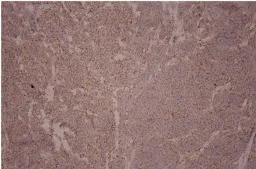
Postoperative immunohistochemistry results confirmed the diagnosis of neuroendocrine carcinoma, by the presence of. Synaptophysin.
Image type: pathology (immunostaining)